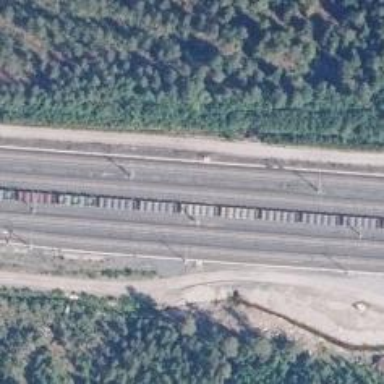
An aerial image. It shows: Railway track with continuous electrified contact lines.